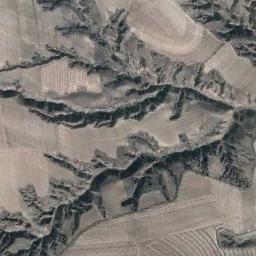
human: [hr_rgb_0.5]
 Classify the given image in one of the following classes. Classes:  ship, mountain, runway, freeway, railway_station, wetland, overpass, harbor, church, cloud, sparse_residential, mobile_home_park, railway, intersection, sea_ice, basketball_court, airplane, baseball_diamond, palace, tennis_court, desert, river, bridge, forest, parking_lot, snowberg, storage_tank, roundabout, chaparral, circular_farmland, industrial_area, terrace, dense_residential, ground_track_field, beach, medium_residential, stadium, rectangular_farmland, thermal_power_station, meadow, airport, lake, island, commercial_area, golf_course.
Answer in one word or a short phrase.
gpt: mountain